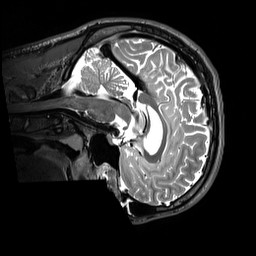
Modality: T2w
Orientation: sagittal
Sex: male
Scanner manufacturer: siemens
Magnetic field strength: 3 T
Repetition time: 3.2 s
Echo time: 0.409 s